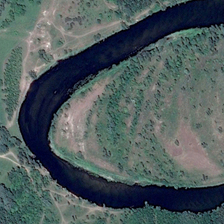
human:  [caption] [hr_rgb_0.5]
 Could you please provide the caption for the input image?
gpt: many green plants are in two sides of a curved dark river .

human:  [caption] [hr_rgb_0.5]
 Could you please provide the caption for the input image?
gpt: the surrounding trees are not very lush .

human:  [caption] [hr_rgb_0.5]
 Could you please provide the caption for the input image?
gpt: a deep blue river is lined with trees .

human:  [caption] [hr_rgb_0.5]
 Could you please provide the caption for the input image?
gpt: many green plants are in two sides of a curved dark river .

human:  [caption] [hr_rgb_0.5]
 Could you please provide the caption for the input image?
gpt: a deep blue river is lined with trees .